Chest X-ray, PA view. Patient: 78 years old, sex M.
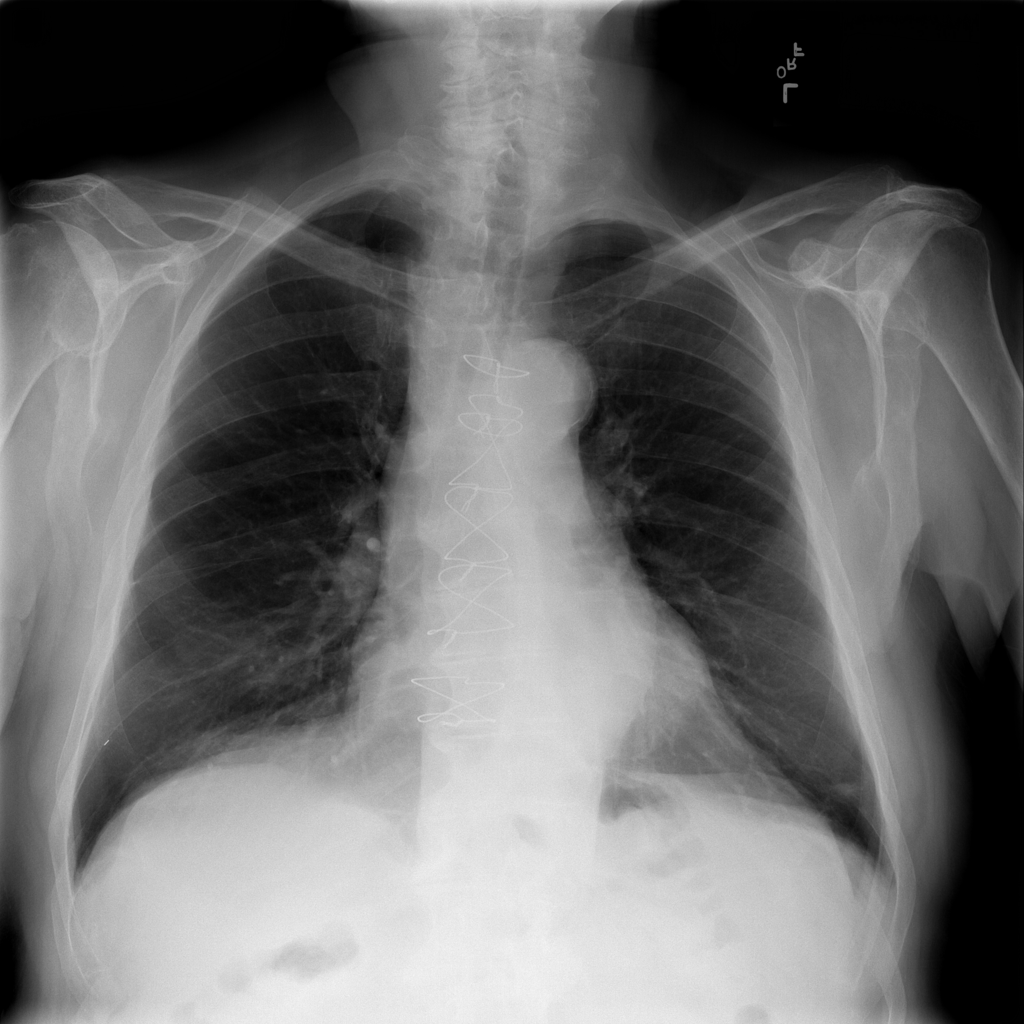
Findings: No Finding